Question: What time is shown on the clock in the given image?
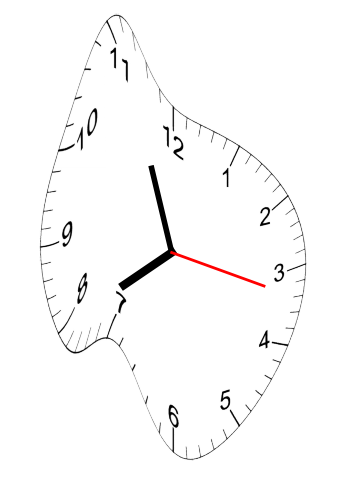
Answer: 07:56:17